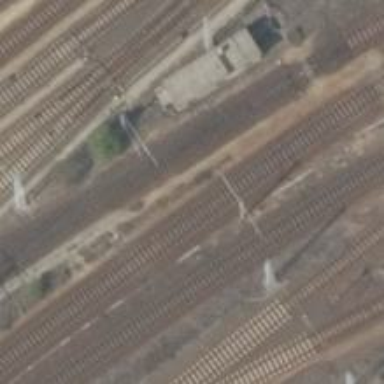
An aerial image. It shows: Railway switch.